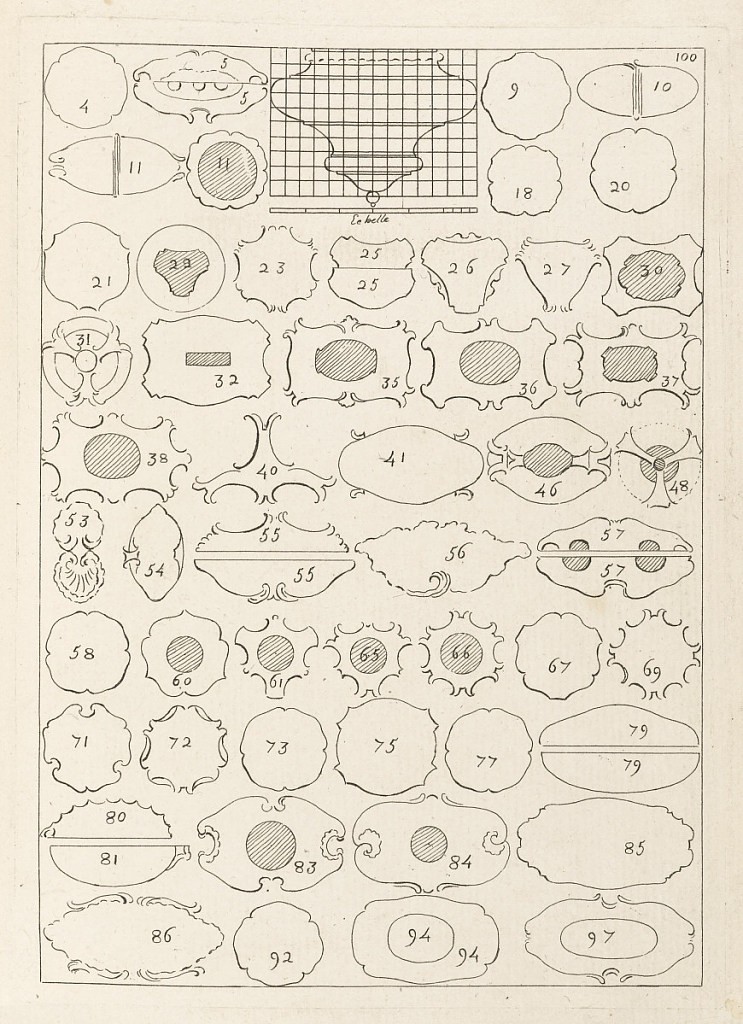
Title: Les Plans
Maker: Pierre Germain, French, 1703 - 1783
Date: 1748
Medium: Etching on laid paper
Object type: Print
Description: Diagram of countour drawings of all metalwork. The plate is signed and numbered.